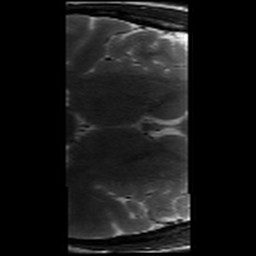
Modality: T2w
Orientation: axial
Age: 19
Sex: female
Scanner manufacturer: siemens
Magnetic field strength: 3 T
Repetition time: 8.02 s
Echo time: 0.08 s